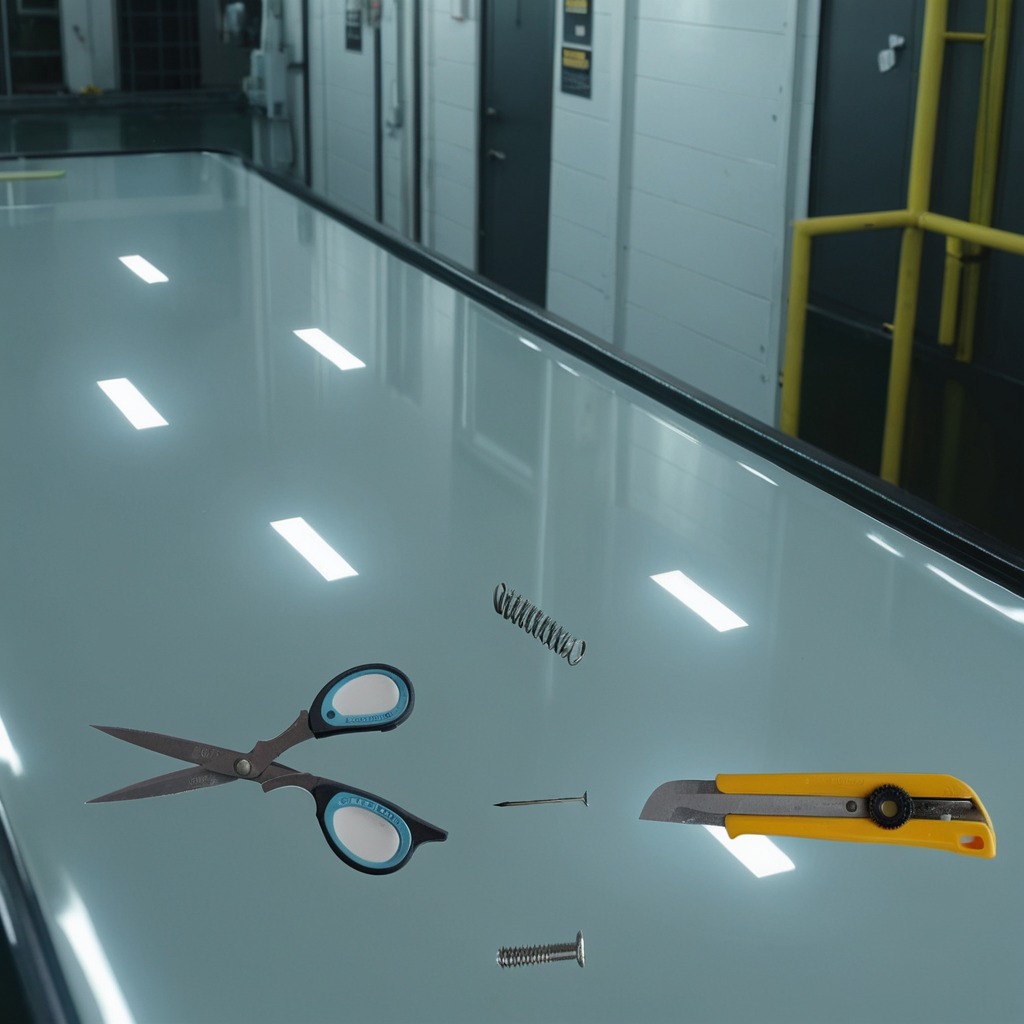
A utility knife, an iron nail, a coiled metal spring, and a pair of scissors are lying on a high-gloss table in a ship maintenance bay industrial lighting.